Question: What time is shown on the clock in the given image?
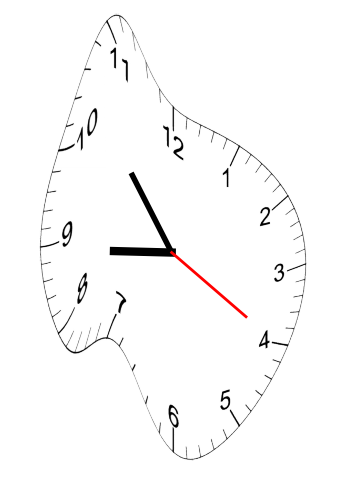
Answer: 08:53:20